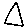
Label: triangle